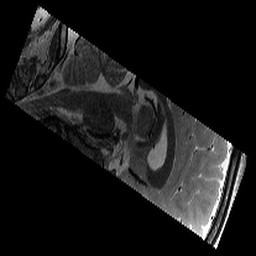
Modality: T2w
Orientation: sagittal
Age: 13
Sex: male
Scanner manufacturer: siemens
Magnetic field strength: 3 T
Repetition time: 9.23 s
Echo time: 0.067 s